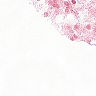
Metastatic tissue present: no